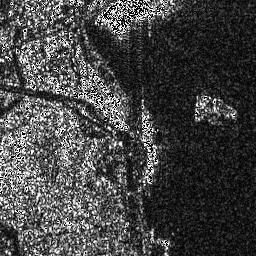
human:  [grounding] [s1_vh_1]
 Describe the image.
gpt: In the satellite image, there is  <ref>1 medium ship </ref> <box>[[76, 35, 91, 46, 0]]</box> located at right.